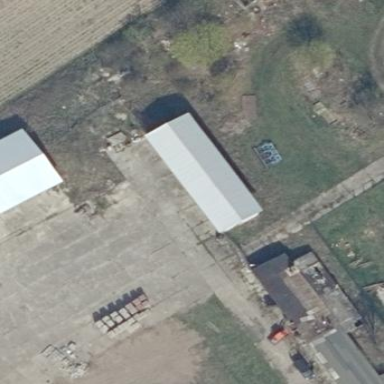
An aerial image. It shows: Group of garages.